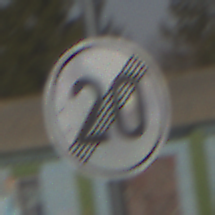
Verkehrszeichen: EndeGeschwindigkeit20
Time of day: Midday
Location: Outdoor (Suburban)
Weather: PartlyCloudy
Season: NotSpecified
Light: Natural